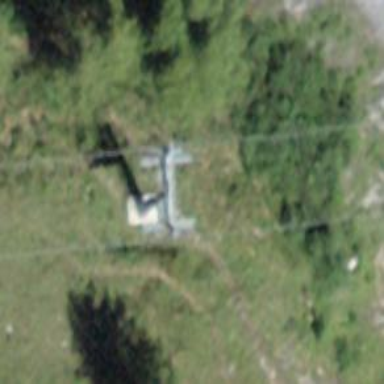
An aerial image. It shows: Pylon used for aerialway.